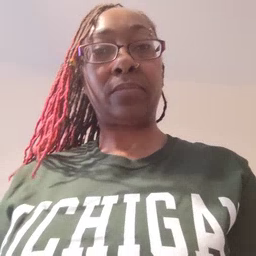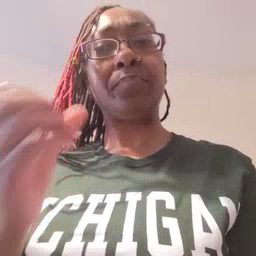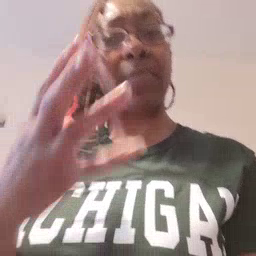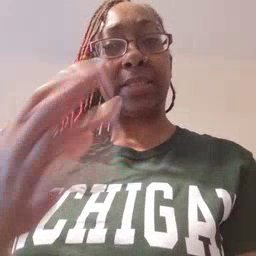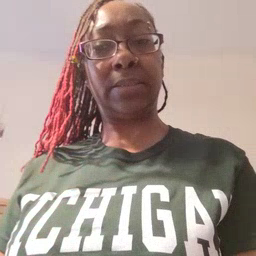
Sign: many